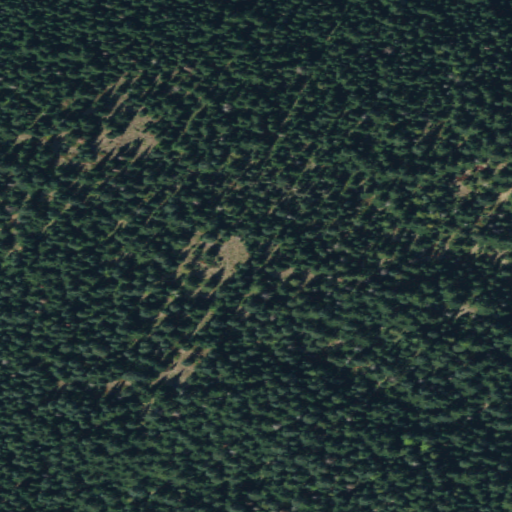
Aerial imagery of mountain in Washington named Spencer Butte containing only evergreen forest